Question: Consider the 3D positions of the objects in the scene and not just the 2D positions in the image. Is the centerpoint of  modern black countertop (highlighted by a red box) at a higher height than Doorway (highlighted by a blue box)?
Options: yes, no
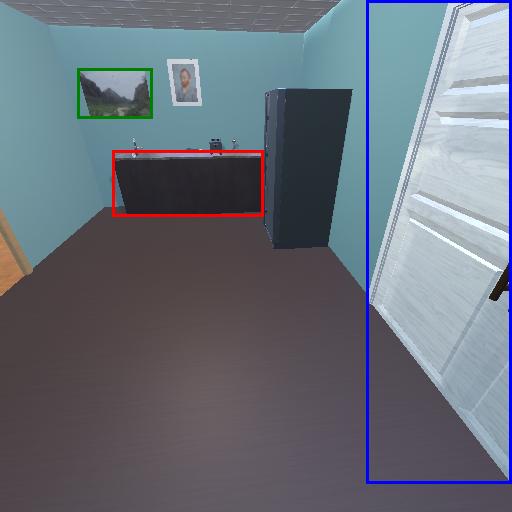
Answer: yes